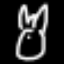
Label: squiggle